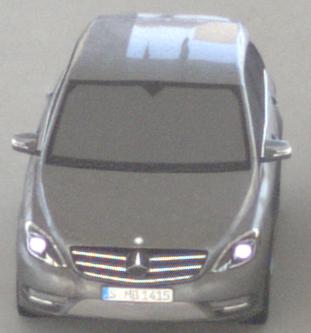
Make: Mercedes-Benz
Model: B 180 BlueEFFICIENCY
Detailed model: B-Class (246)
Model produced from: 2011/11
Model produced until: 2012/10
Doors: 5
Color: gray
Road condition: dry road
Daytime: morning or afternoon
Contrast: low contrast